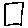
Label: square